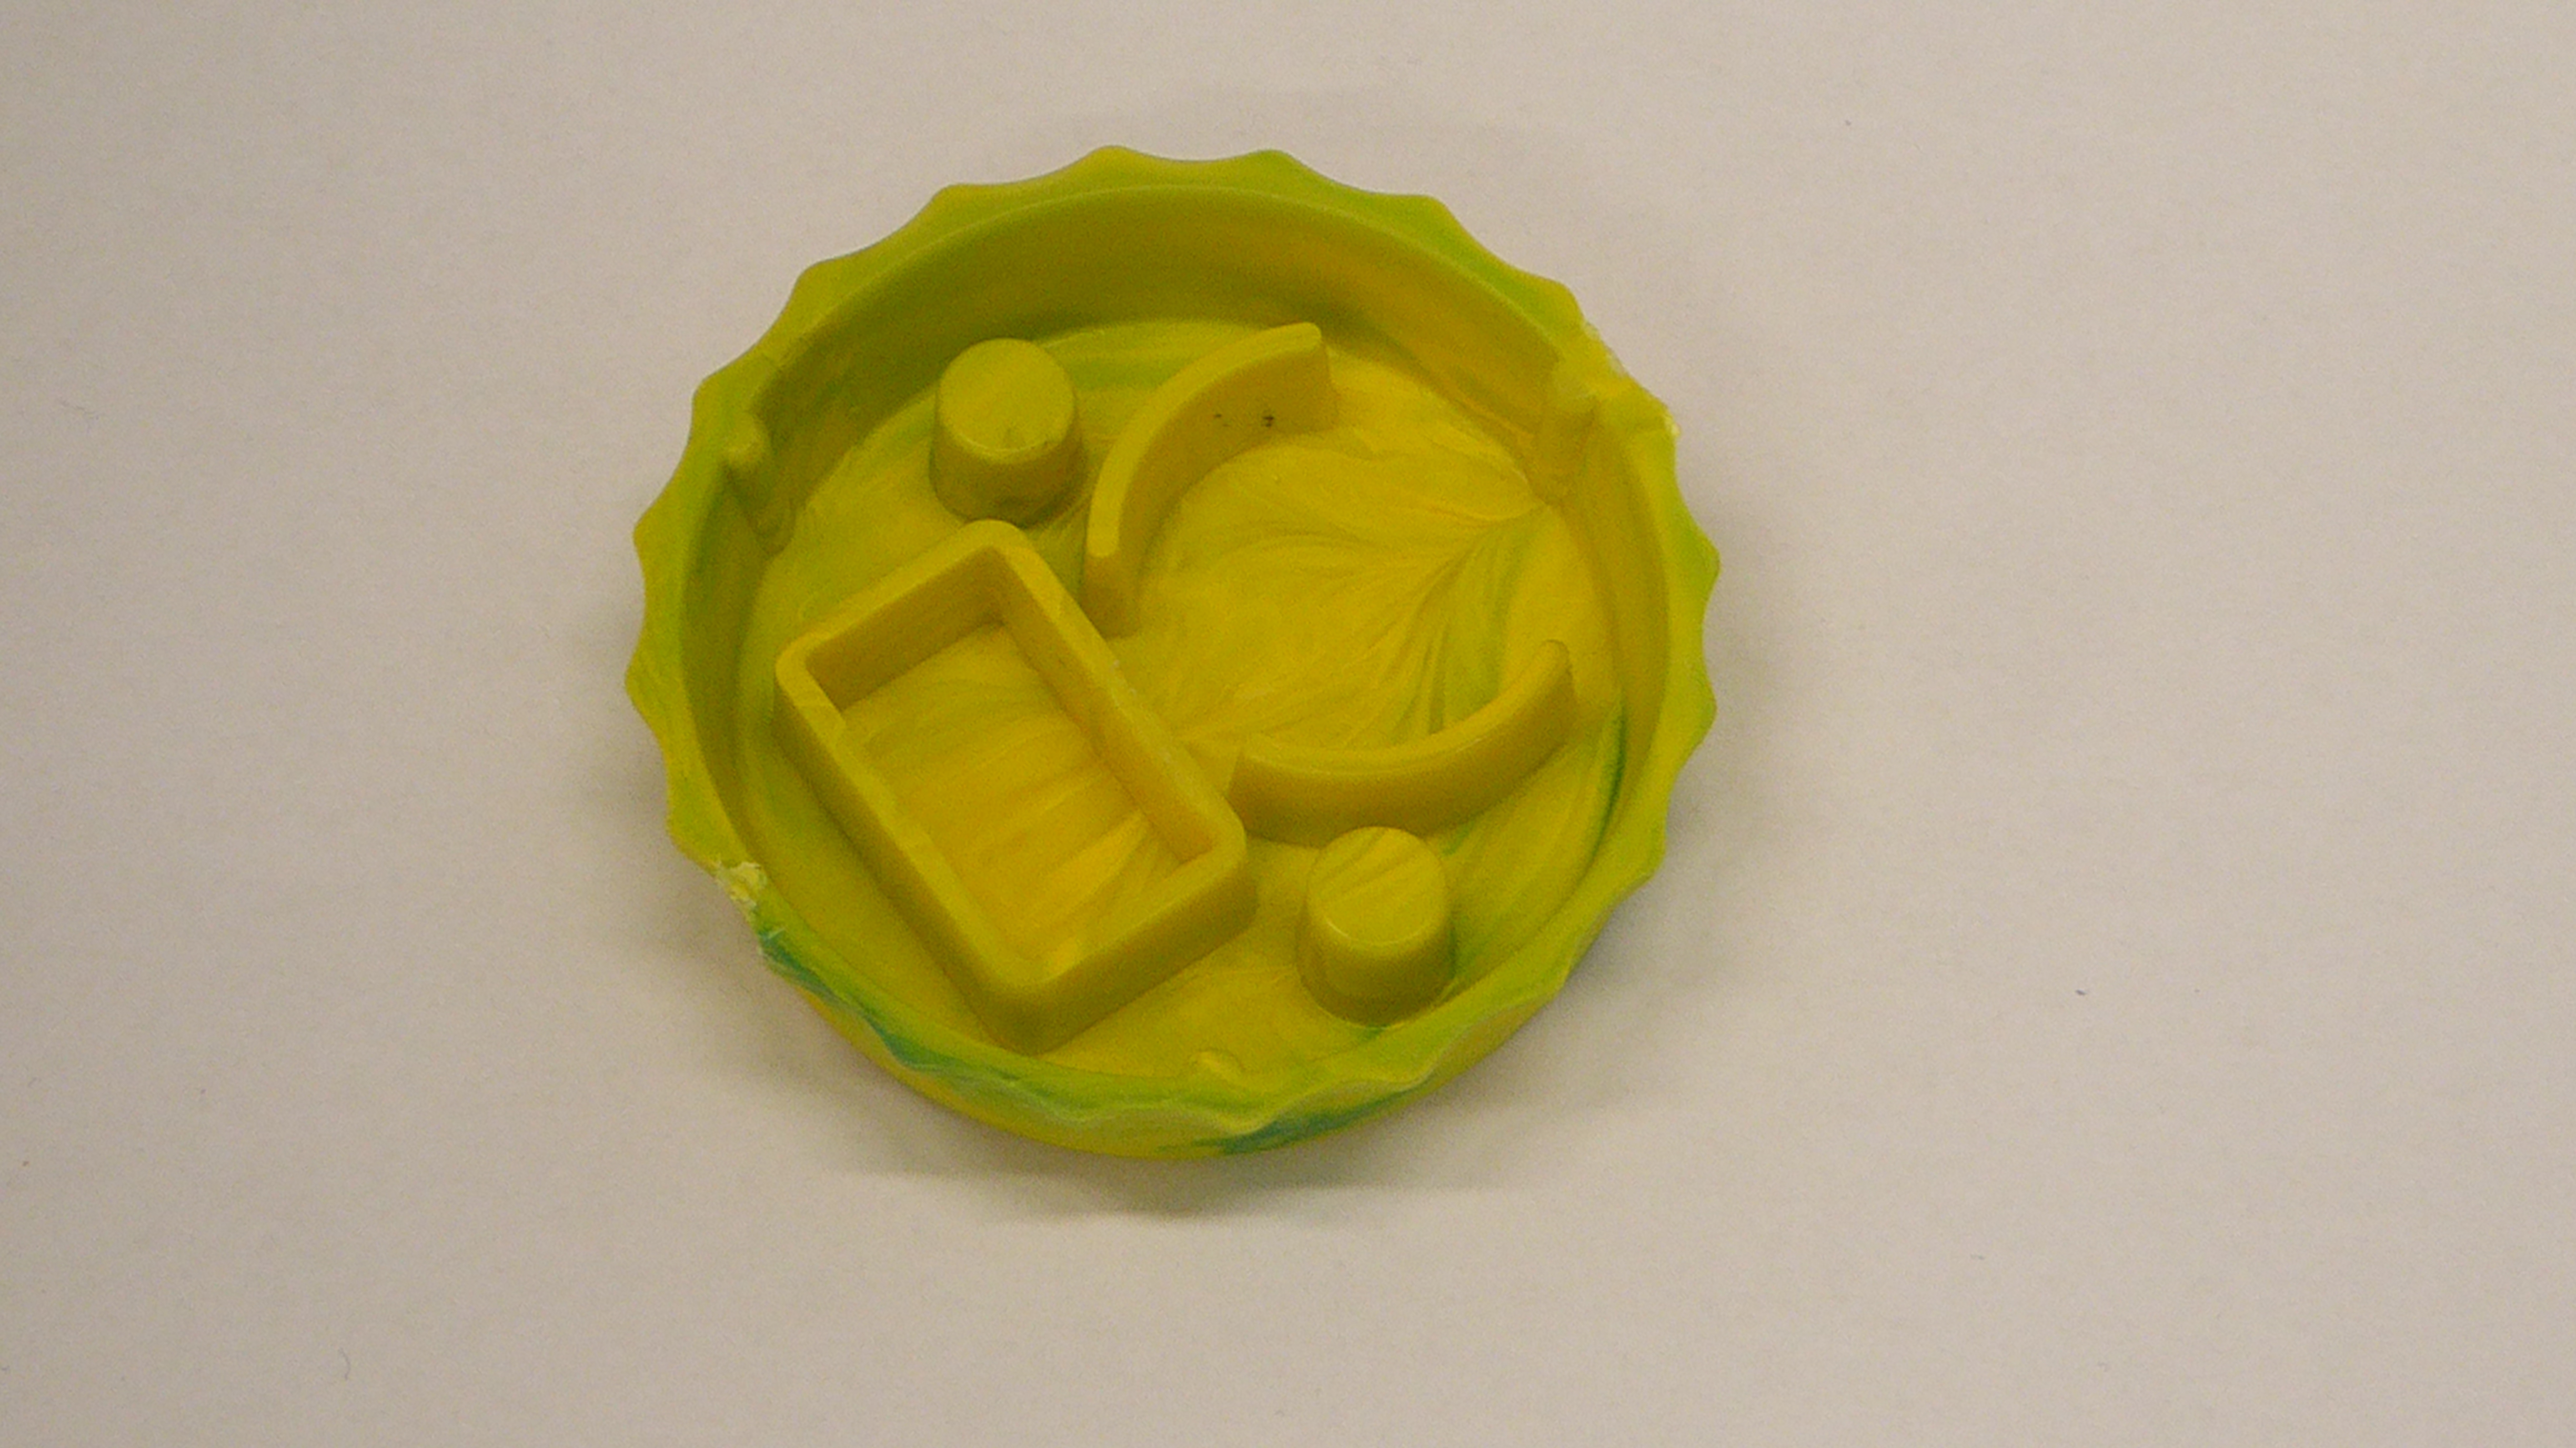
Label: Bottle Opener - Cover